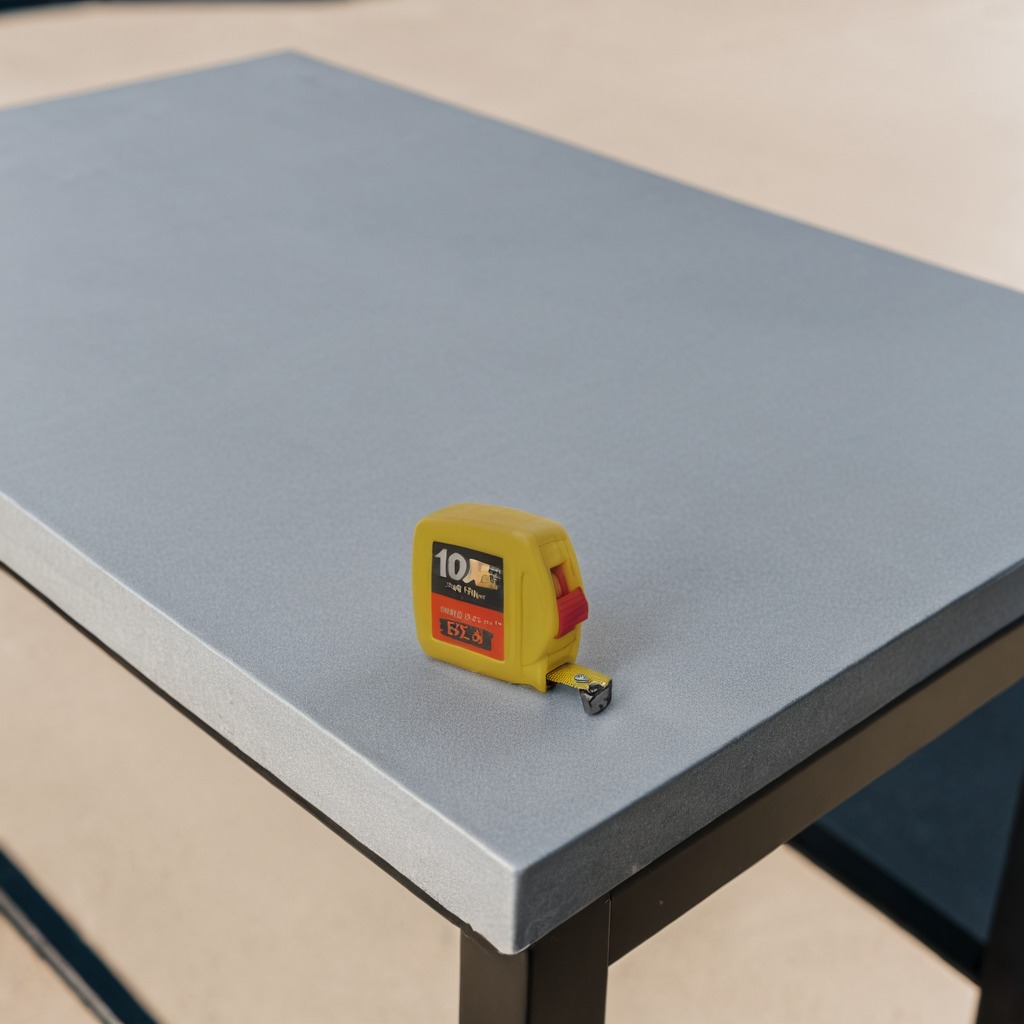
A measuring tape is lying on the table.